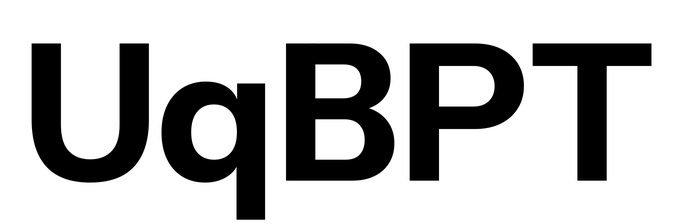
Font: InstrumentSans_Bold